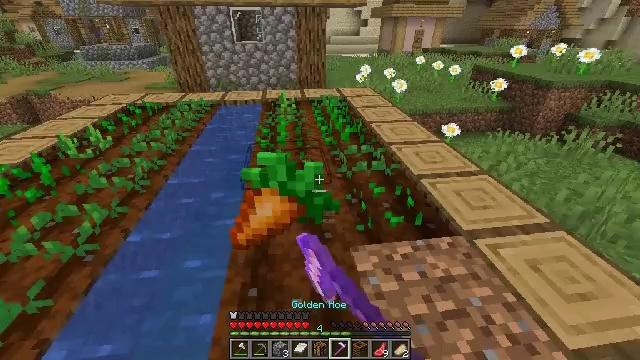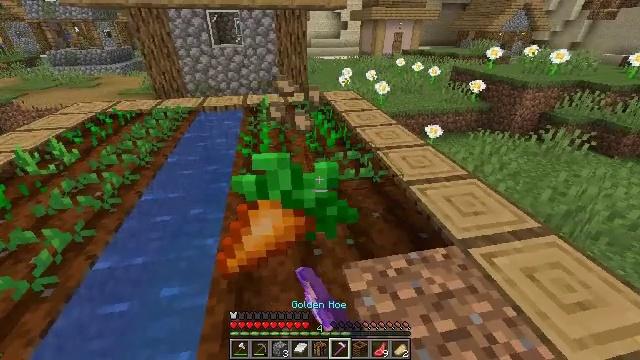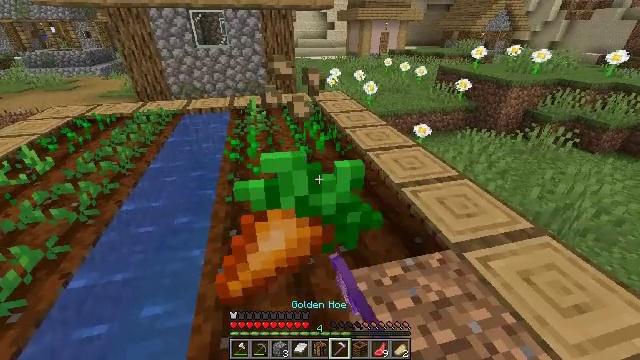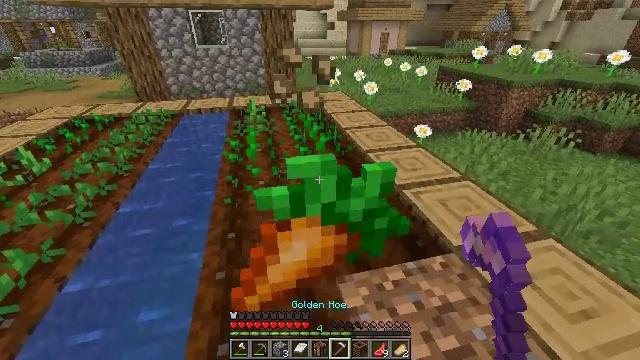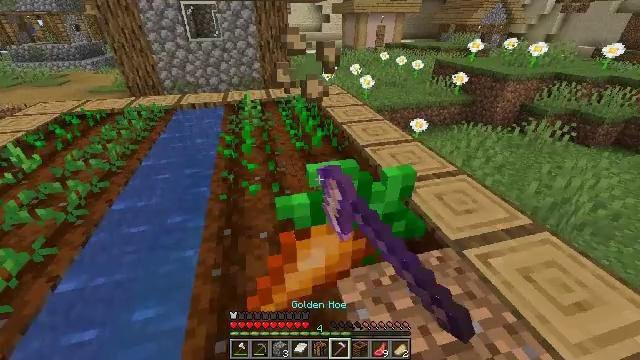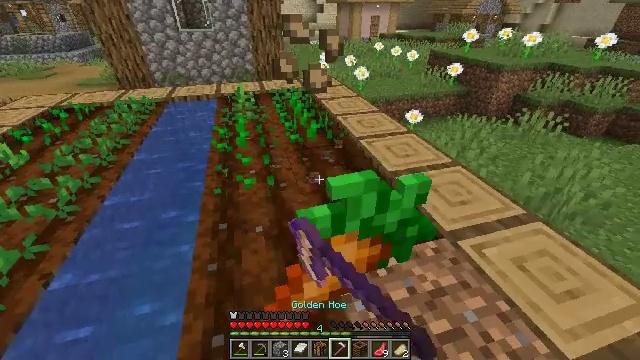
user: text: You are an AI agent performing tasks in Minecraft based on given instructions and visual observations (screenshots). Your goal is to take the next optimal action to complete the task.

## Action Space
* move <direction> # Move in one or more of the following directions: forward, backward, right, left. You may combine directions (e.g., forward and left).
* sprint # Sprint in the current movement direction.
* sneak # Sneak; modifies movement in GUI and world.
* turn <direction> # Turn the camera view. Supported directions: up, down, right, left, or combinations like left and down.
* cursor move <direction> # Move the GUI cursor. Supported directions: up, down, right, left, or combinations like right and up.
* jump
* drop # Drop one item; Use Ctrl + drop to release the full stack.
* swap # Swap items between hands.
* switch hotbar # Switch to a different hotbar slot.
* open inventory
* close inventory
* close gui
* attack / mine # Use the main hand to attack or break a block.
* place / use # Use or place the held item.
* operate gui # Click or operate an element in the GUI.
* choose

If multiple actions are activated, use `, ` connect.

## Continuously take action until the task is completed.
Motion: motion action
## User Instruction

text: Destroy the wheat to collect it.
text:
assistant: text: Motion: move forward, turn right, attack / mine
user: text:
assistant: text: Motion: turn right, attack / mine
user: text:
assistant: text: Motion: attack / mine
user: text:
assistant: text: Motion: turn down, attack / mine
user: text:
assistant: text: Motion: turn right and down, attack / mine
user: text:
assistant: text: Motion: attack / mine